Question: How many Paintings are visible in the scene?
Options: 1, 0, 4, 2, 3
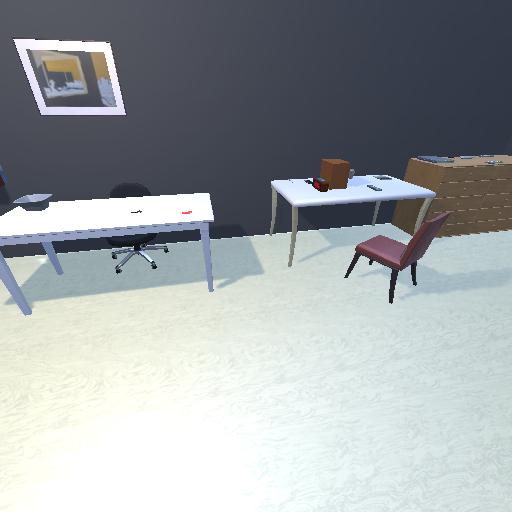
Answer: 1